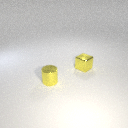
small yellow metal cube behind small yellow metal cylinder